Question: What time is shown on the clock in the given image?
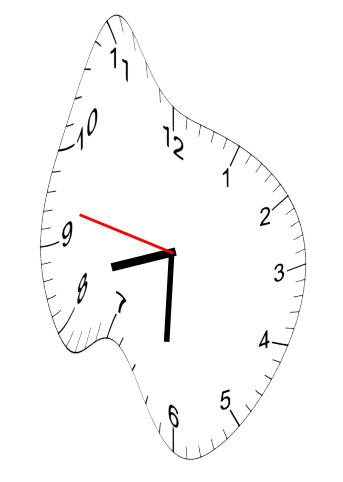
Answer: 08:30:47